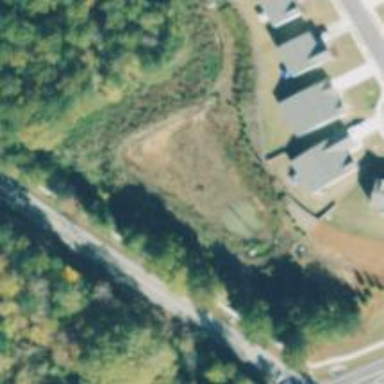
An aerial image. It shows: Detention basin used for managing water runoff.